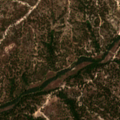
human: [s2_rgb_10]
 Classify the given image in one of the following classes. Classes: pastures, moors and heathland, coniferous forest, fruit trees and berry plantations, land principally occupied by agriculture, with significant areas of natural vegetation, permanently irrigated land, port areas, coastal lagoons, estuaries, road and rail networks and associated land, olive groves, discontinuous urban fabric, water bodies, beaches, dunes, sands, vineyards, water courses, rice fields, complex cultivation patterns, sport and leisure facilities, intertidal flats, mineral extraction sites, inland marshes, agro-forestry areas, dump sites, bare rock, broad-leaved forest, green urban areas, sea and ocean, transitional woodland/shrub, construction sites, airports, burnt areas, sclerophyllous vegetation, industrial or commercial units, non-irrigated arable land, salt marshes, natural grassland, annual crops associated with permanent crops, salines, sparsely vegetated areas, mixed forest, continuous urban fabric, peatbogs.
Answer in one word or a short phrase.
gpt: broad-leaved forest, coniferous forest, mixed forest